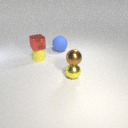
large blue rubber sphere to the left of small yellow metal sphere